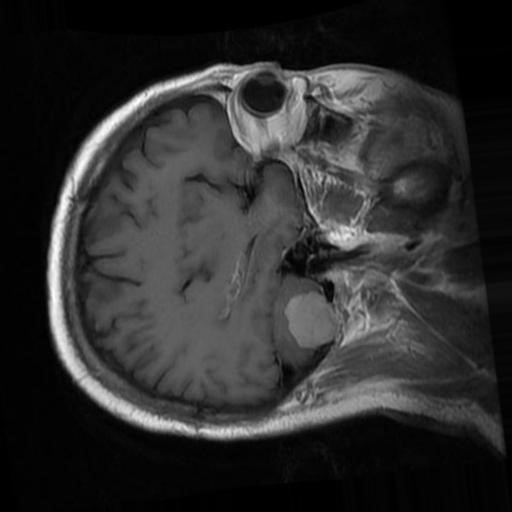
Label: brain_menin